Question: Find the lowest common multiple of all numbers in the 25-square grid
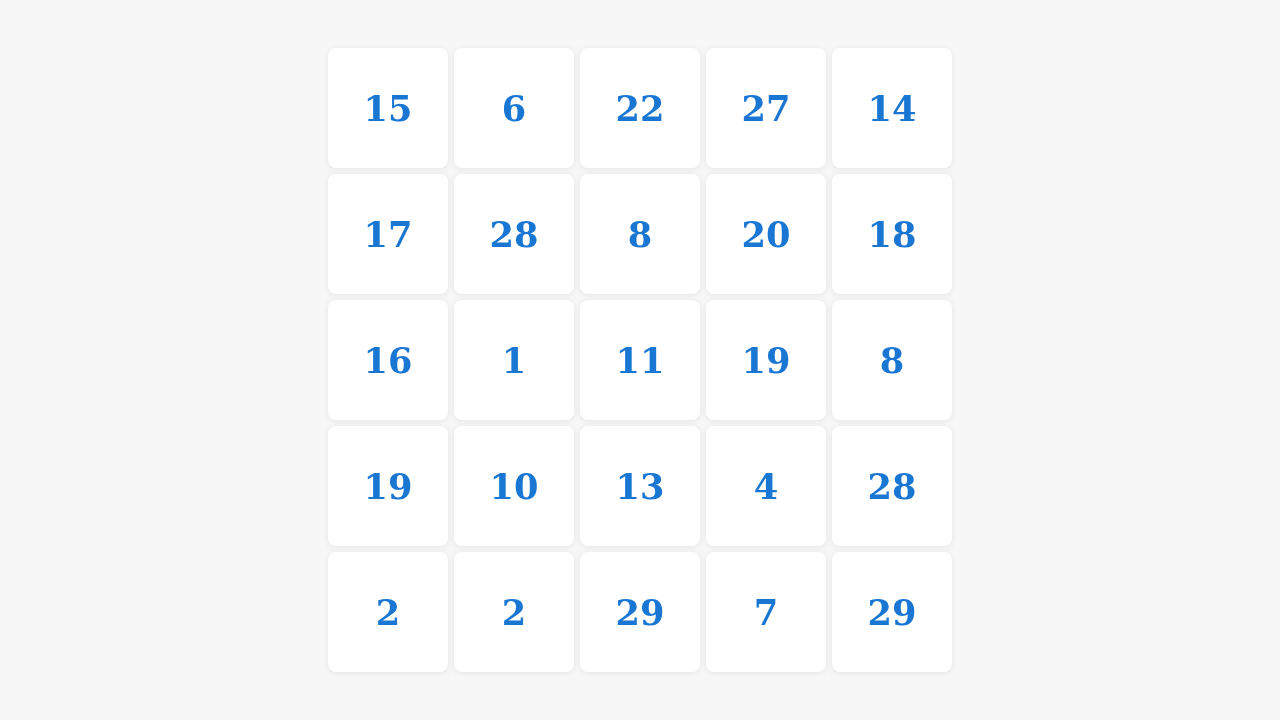
Answer: 20252952720